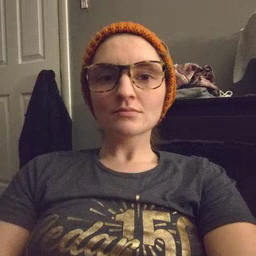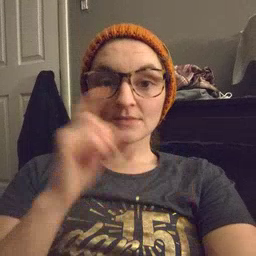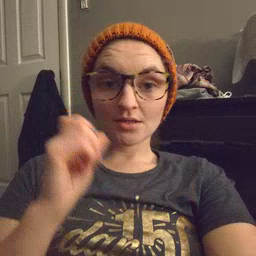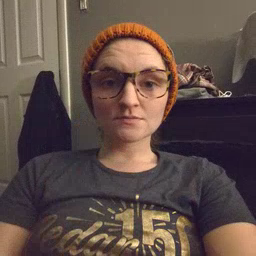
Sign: because